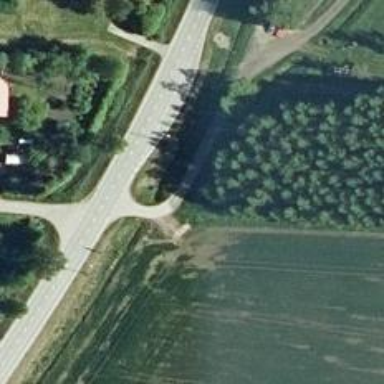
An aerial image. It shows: Secondary road with asphalt surface.